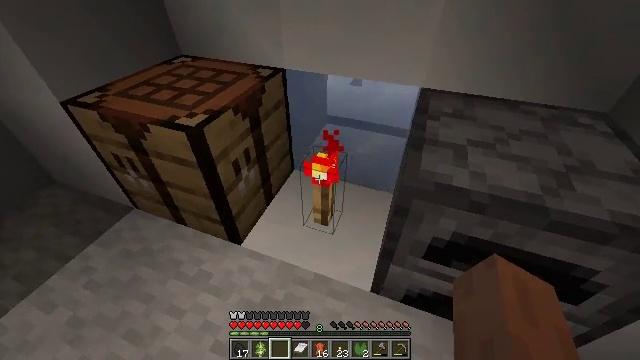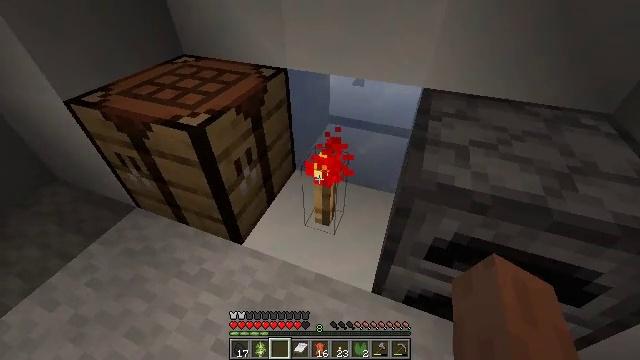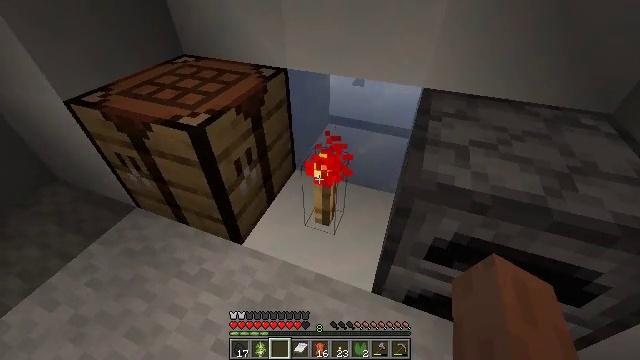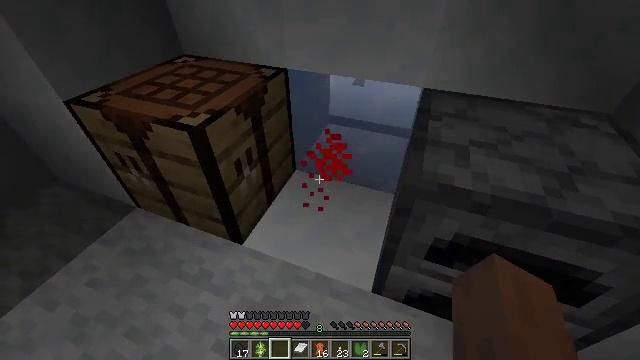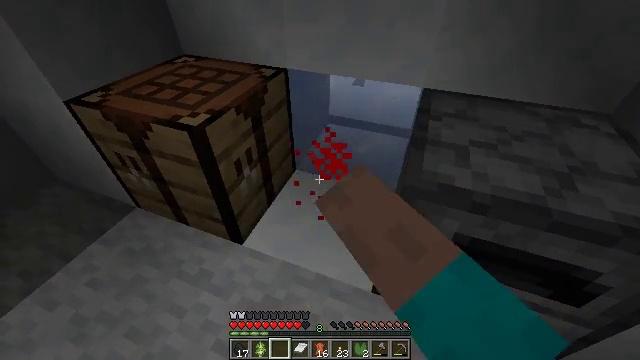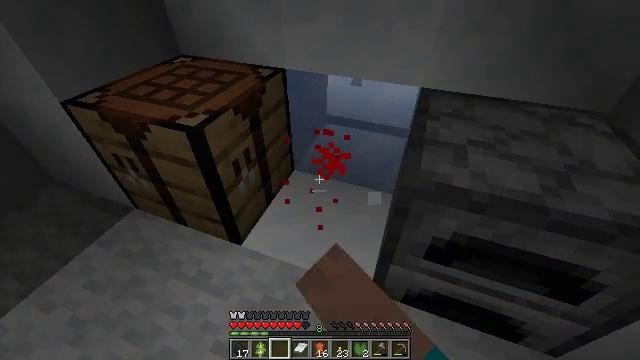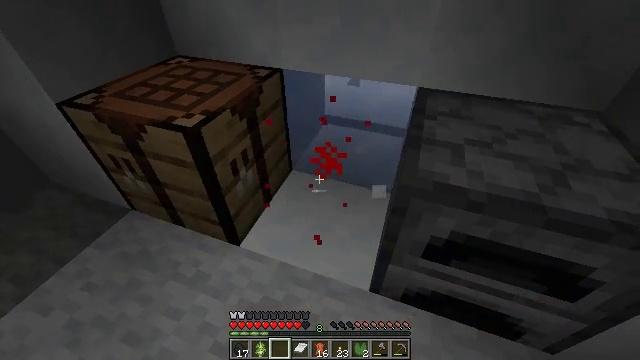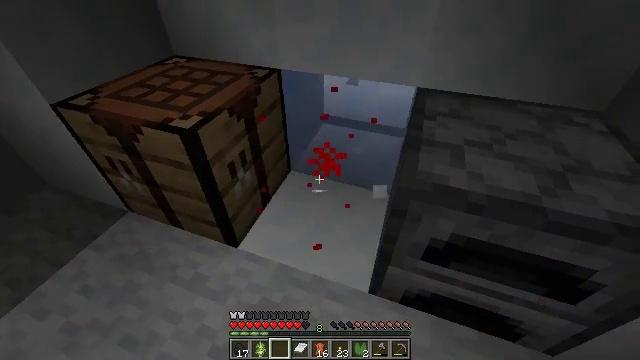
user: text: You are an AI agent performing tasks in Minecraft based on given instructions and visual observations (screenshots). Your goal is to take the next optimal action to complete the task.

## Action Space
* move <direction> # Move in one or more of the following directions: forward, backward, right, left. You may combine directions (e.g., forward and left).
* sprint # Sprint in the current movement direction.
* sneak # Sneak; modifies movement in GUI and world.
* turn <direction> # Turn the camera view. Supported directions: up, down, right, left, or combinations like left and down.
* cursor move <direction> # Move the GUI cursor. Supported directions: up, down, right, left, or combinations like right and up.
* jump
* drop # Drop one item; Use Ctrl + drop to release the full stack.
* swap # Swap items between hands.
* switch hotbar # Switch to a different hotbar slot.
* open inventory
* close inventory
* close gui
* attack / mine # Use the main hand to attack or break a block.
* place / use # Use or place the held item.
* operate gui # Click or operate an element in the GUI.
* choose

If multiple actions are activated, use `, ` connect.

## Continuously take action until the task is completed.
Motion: motion action
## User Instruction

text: Attack the redstone torch to break it.
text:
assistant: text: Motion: no_op
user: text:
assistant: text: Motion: no_op
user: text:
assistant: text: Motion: attack / mine
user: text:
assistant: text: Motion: attack / mine
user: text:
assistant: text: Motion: no_op
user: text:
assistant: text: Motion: no_op
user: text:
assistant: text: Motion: move forward
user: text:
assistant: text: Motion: no_op